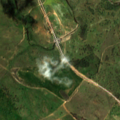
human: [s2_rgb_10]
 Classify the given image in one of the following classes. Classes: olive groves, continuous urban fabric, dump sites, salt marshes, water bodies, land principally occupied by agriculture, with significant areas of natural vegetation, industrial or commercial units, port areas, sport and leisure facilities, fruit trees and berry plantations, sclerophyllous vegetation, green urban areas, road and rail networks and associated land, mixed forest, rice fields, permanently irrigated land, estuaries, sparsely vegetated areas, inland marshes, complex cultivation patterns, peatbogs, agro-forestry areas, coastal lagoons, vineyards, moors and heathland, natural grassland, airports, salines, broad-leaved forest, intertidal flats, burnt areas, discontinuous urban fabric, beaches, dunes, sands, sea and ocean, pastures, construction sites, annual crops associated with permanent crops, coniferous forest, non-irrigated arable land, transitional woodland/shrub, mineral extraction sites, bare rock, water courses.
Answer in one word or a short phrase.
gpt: non-irrigated arable land, pastures, agro-forestry areas, transitional woodland/shrub